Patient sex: M
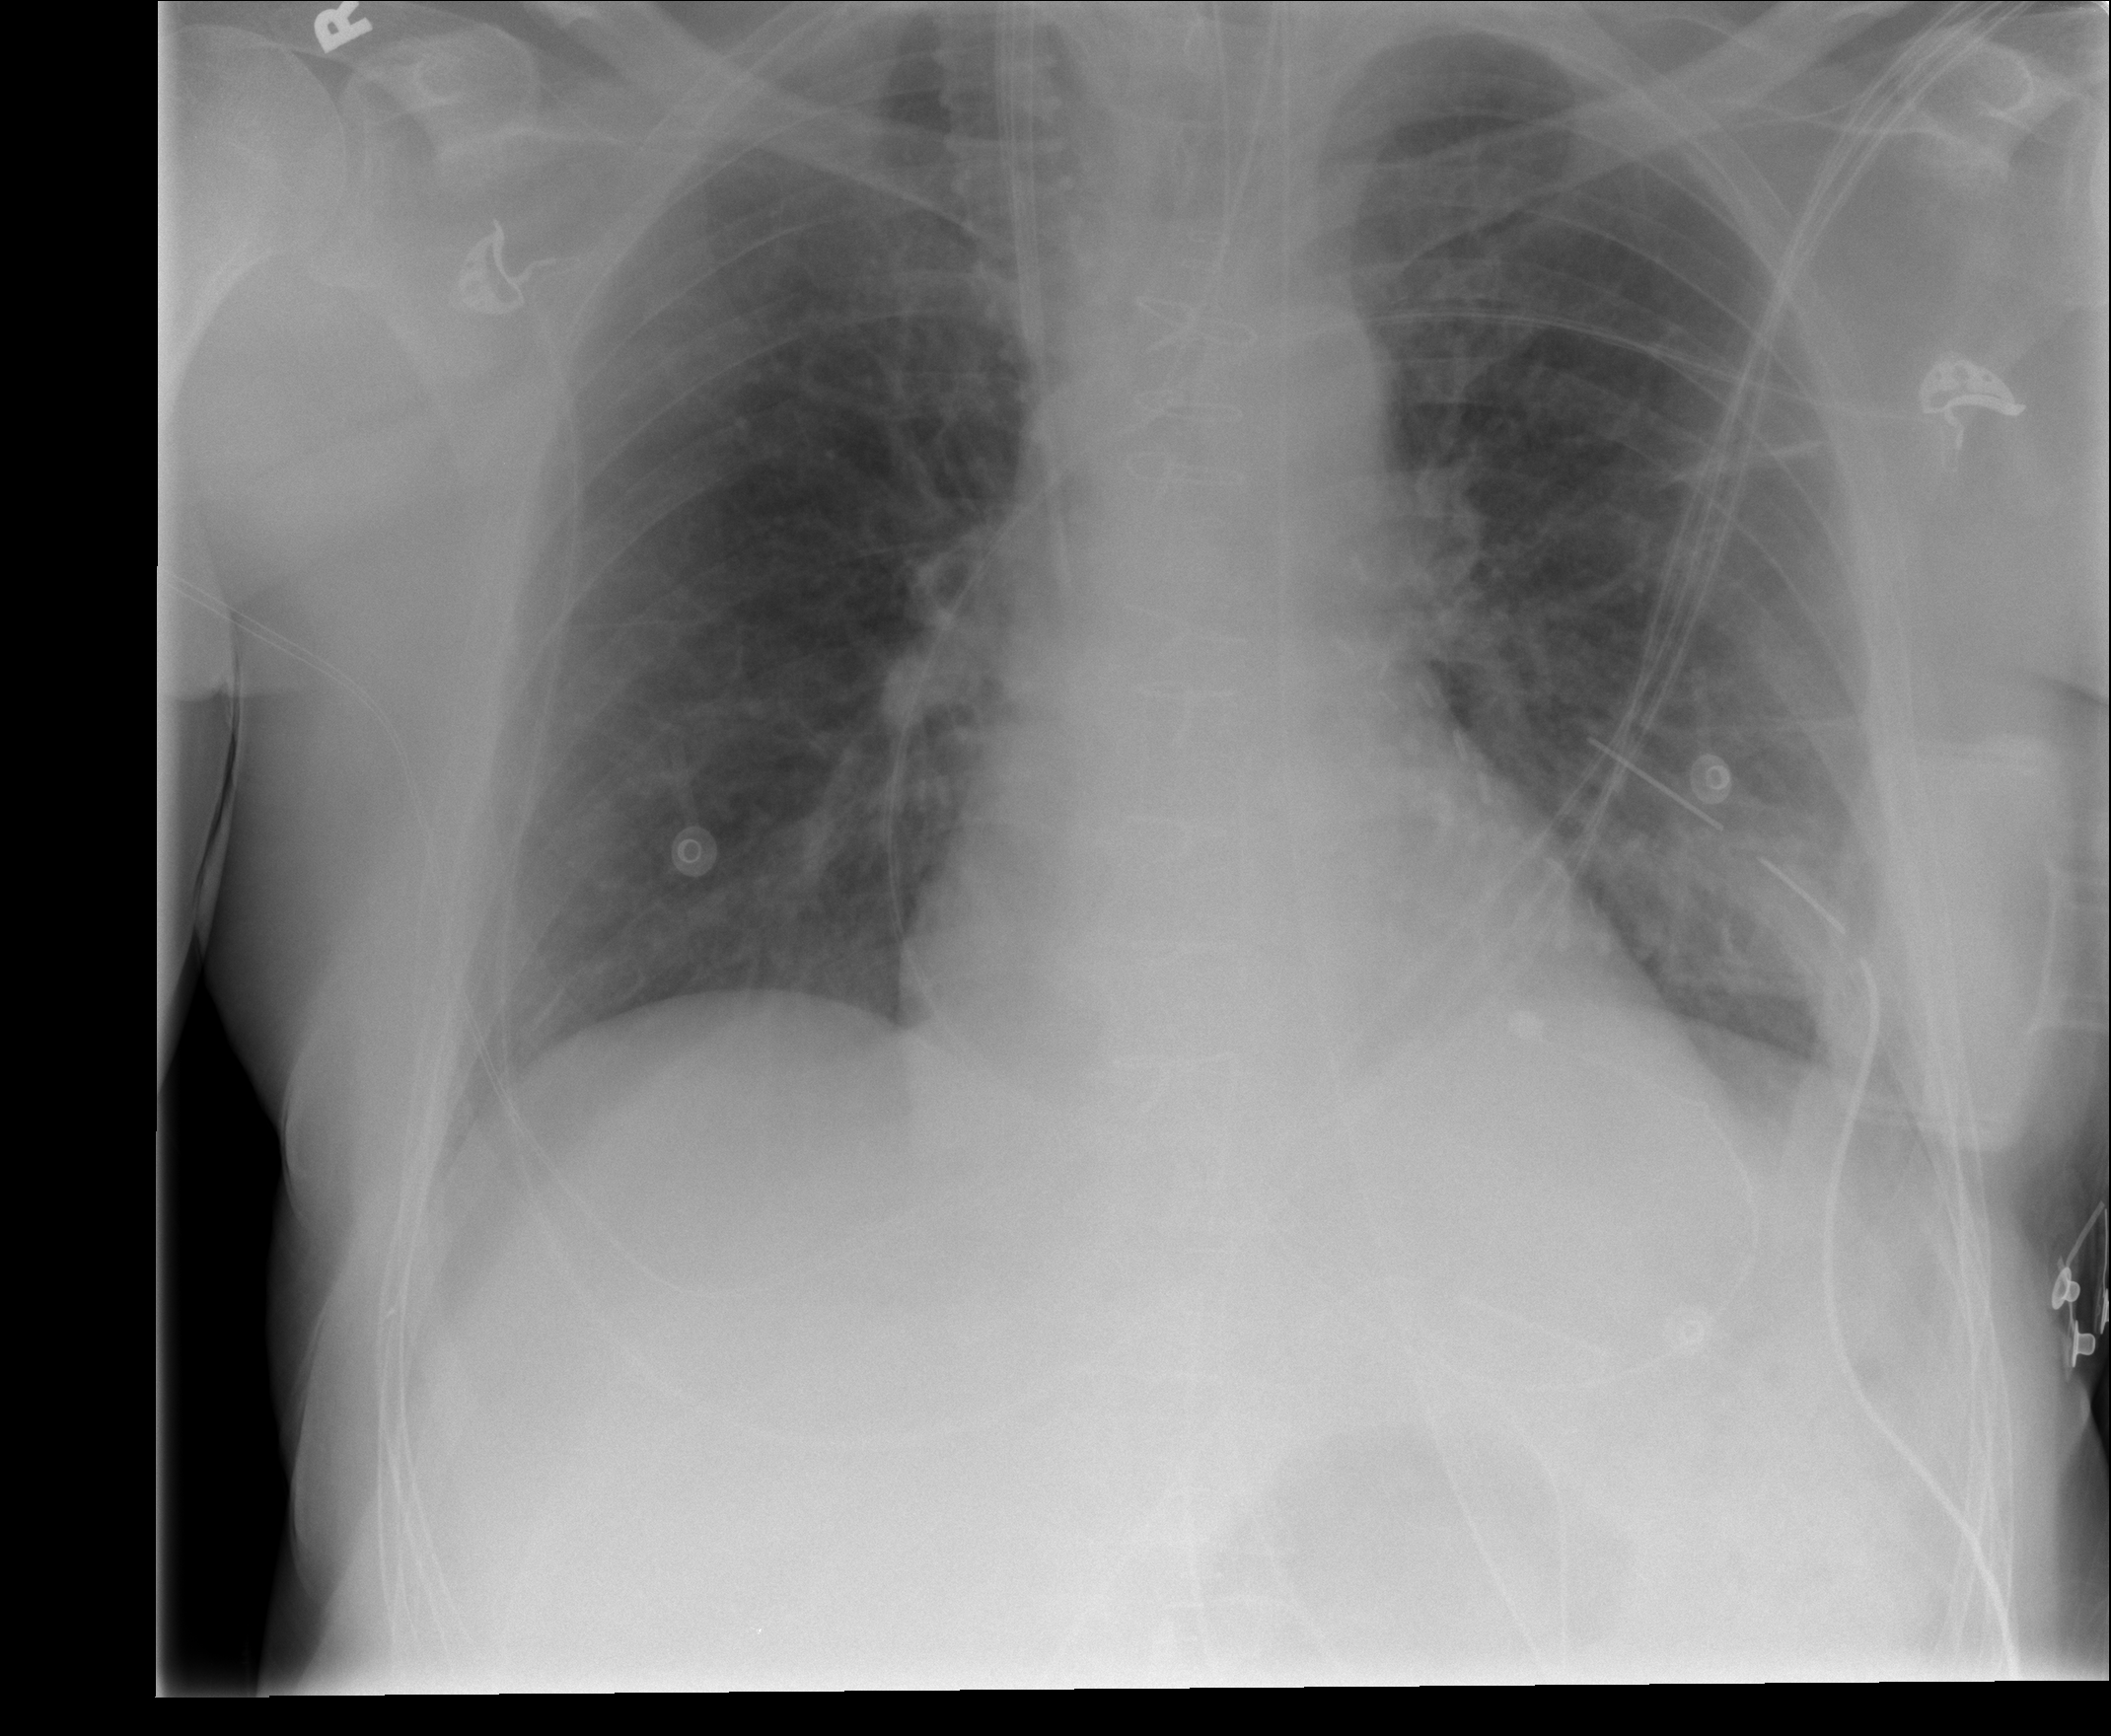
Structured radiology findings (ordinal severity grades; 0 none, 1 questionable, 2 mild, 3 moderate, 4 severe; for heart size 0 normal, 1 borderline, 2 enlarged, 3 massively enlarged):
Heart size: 0
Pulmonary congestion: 2
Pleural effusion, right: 0
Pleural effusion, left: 0
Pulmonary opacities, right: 0
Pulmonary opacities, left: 0
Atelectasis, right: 0
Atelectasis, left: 0